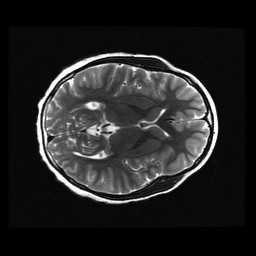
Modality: T2w
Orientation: axial
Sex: female
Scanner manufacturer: ge
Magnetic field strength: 3 T
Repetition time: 5 s
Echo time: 0.1017 s